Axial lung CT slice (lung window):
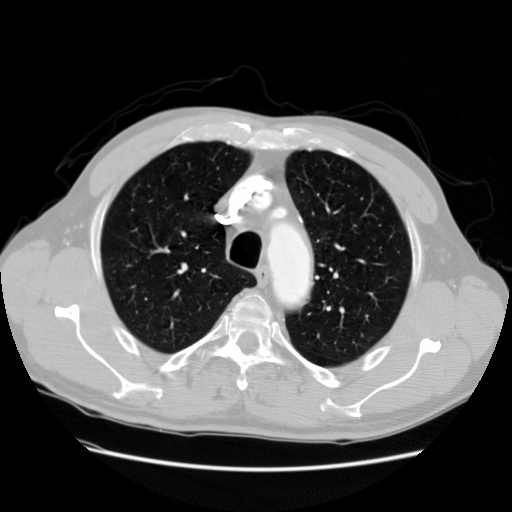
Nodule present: no